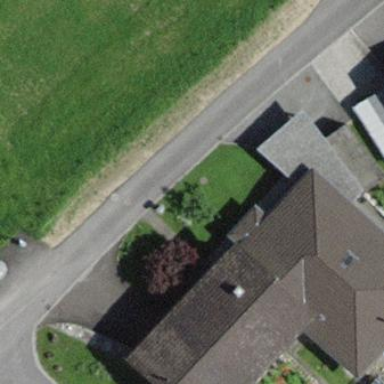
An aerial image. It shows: Detached building.